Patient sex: M
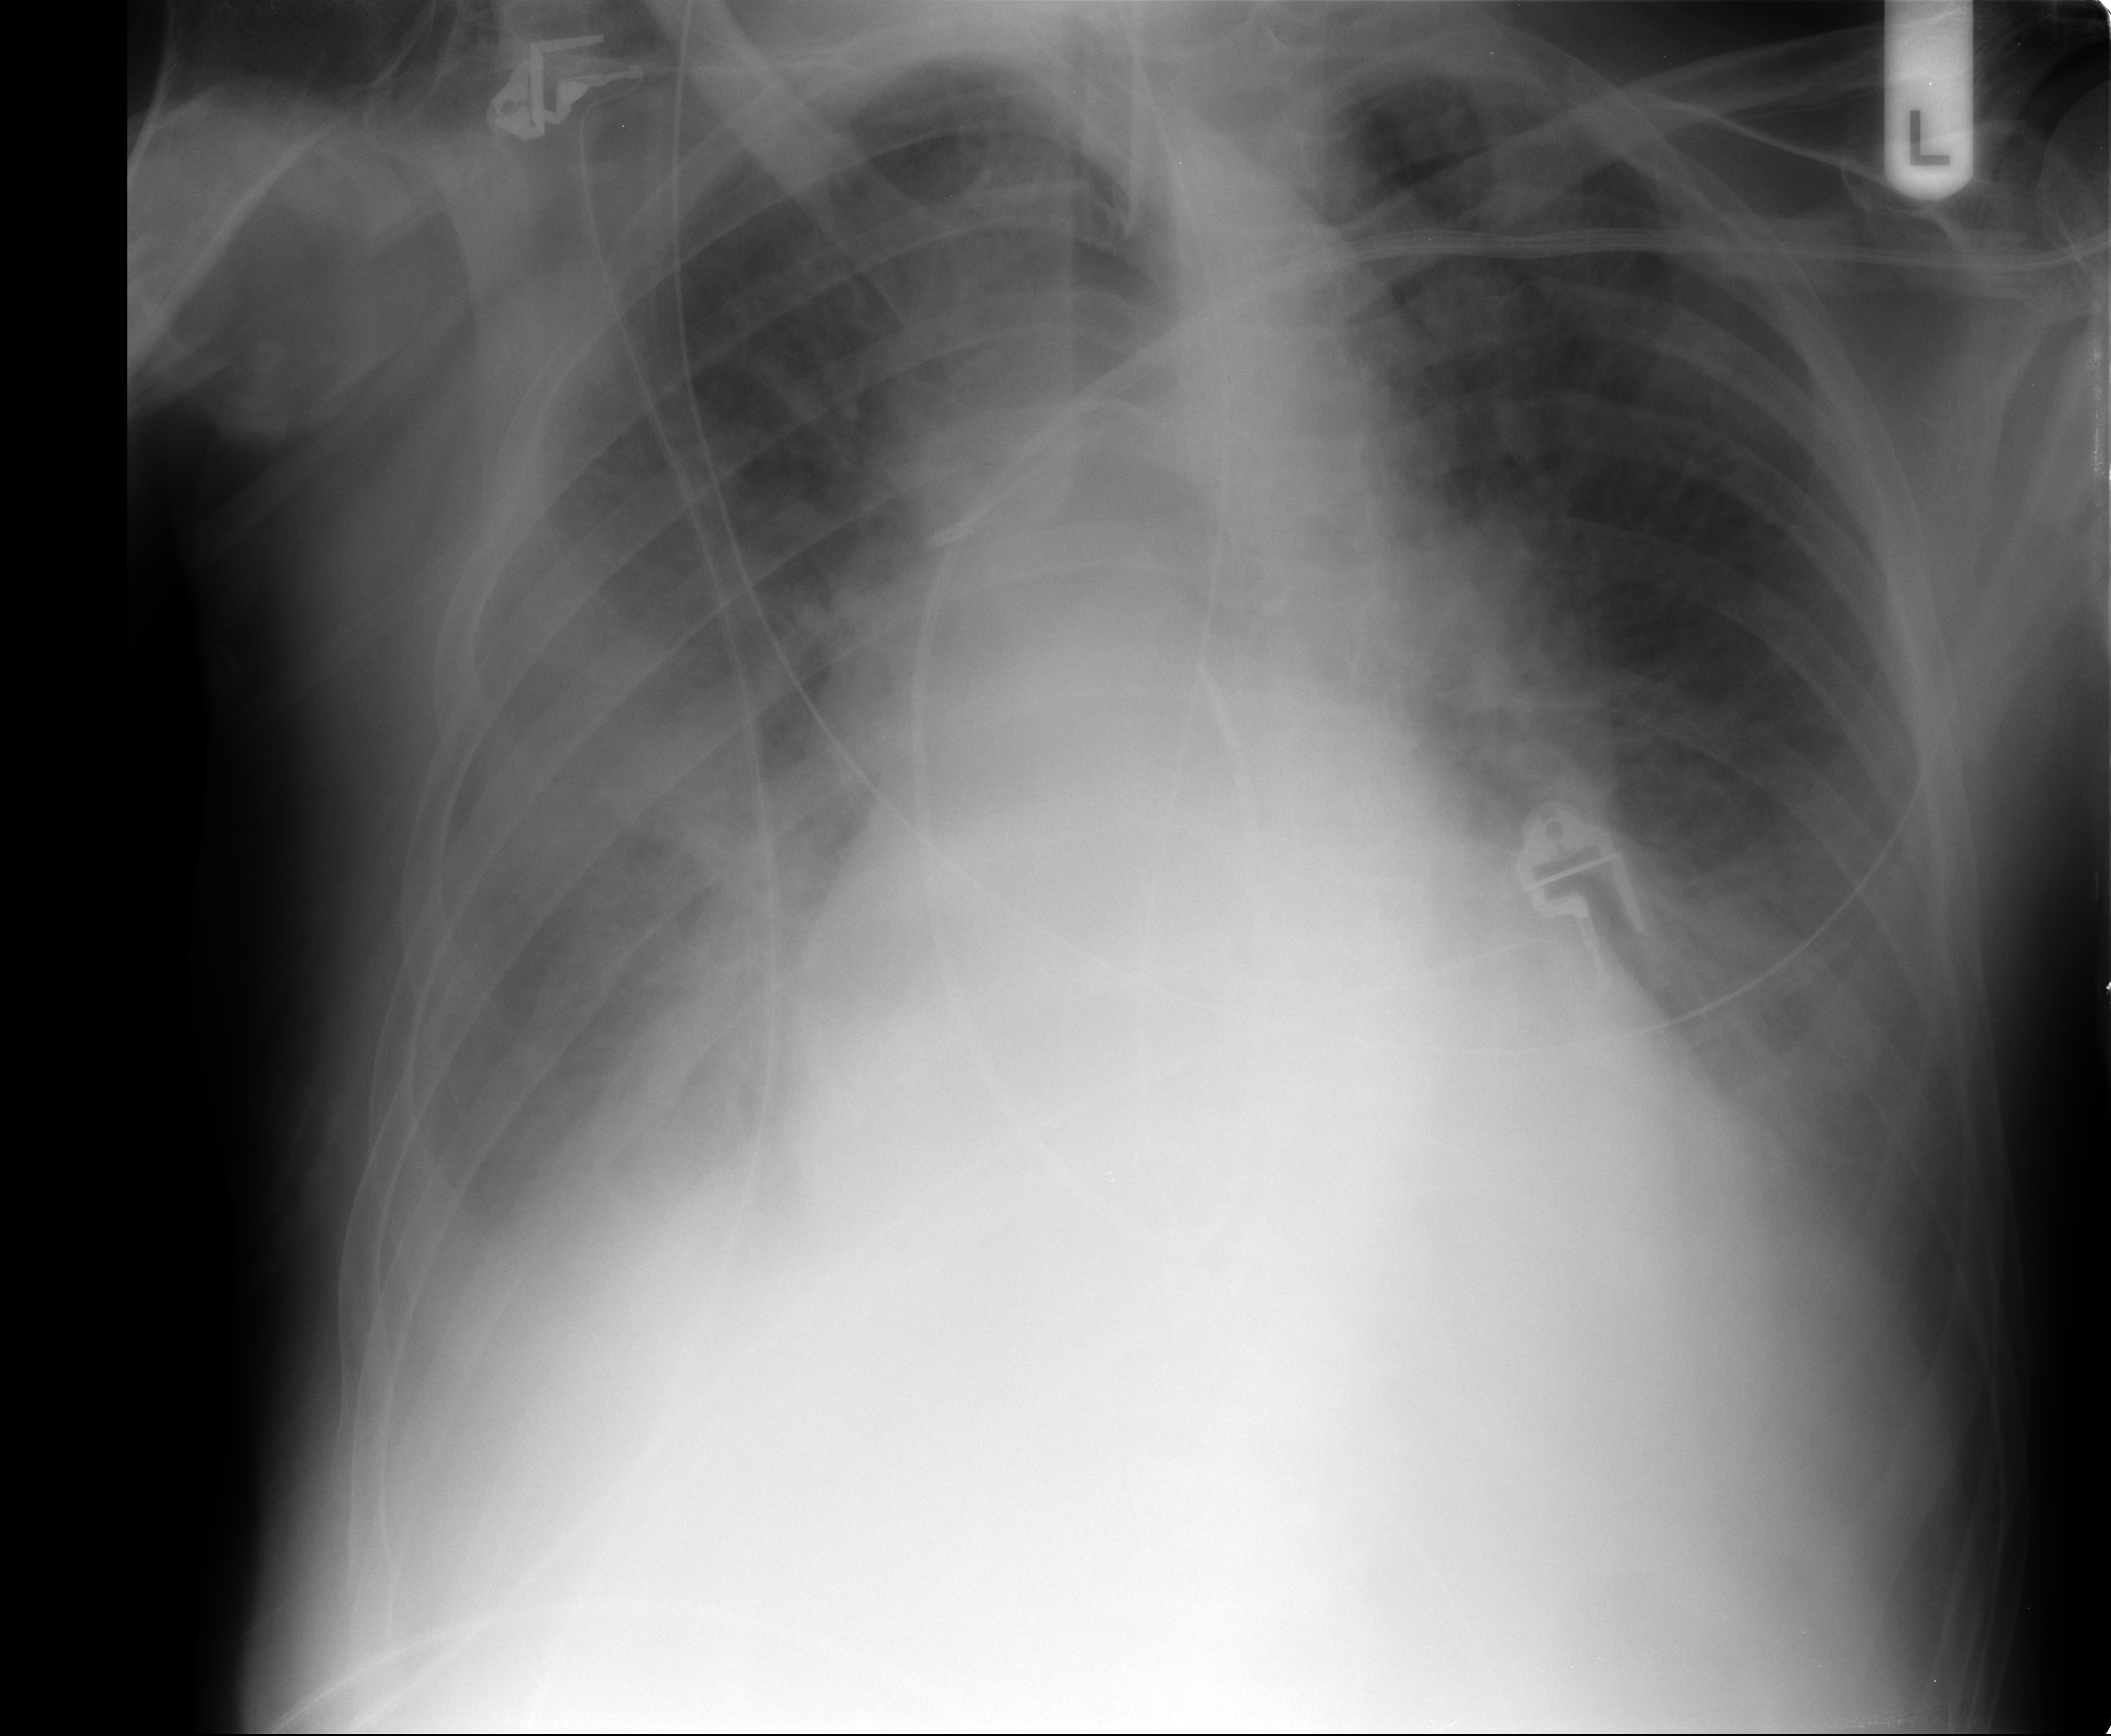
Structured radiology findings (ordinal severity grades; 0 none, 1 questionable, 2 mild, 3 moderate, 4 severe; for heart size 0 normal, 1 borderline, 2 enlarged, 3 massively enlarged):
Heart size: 0
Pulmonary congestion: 2
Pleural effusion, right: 3
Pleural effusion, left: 2
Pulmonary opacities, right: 1
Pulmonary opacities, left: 0
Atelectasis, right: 2
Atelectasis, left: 2